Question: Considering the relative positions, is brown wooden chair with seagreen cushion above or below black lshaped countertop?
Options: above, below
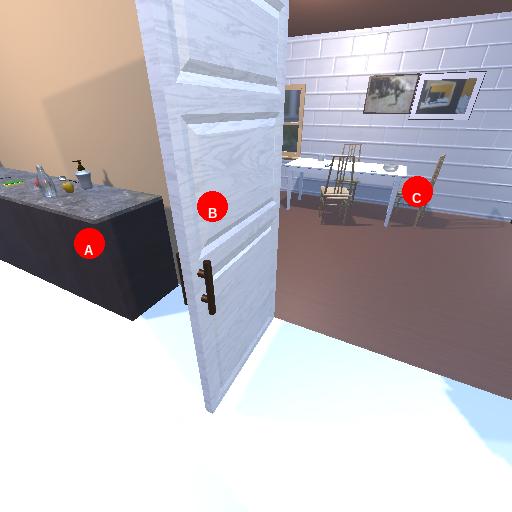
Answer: above